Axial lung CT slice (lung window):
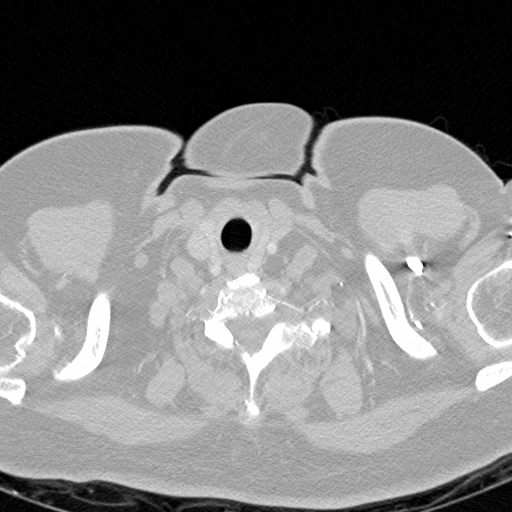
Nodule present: no